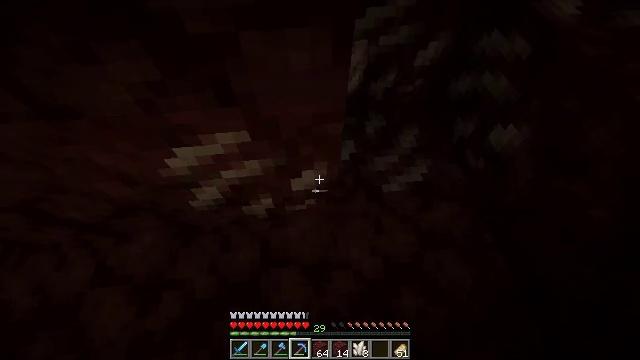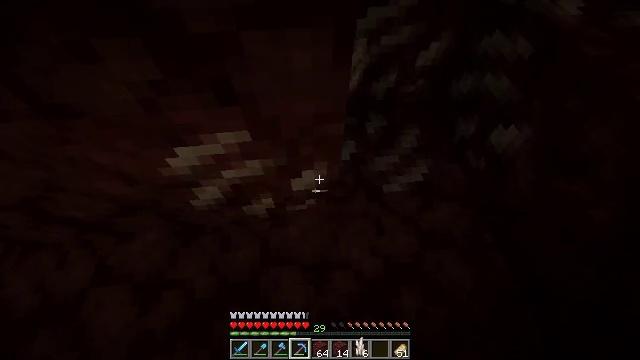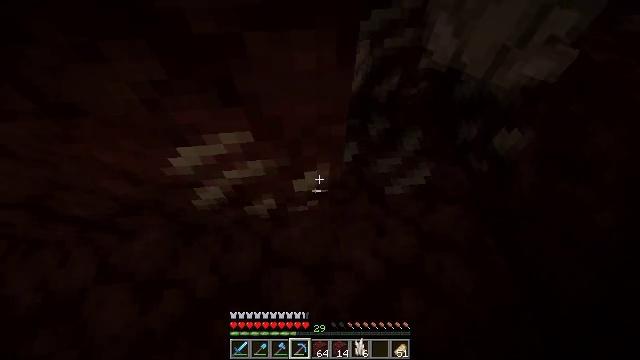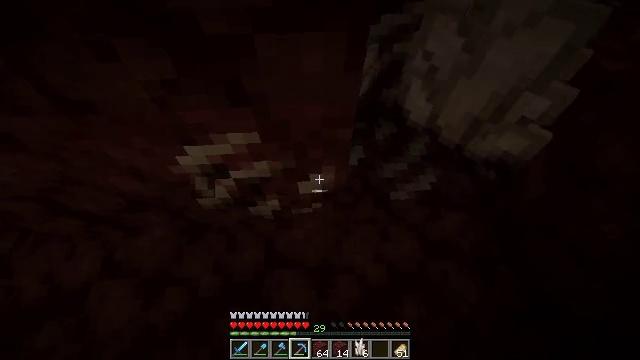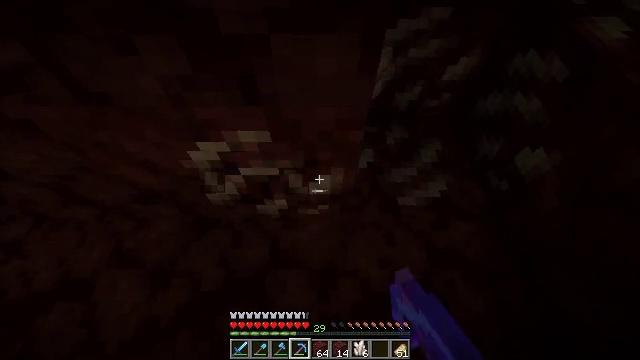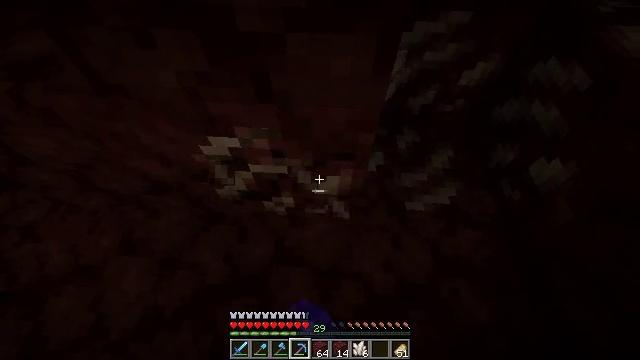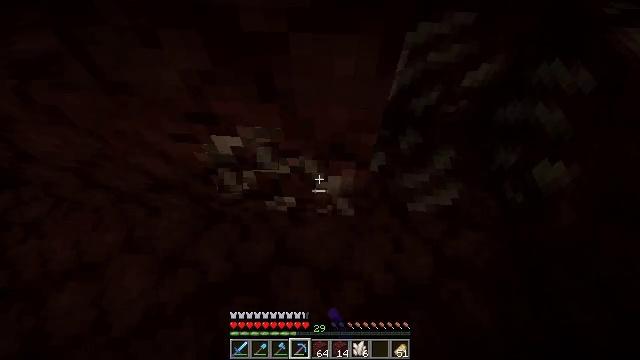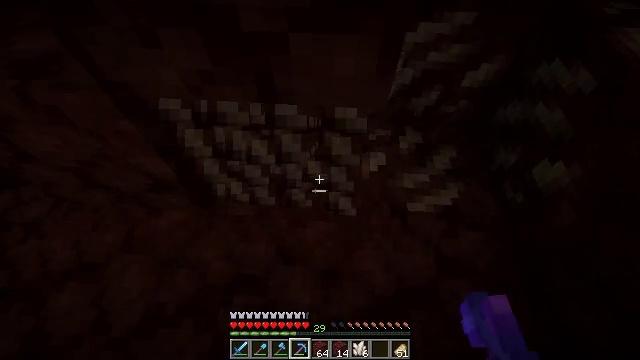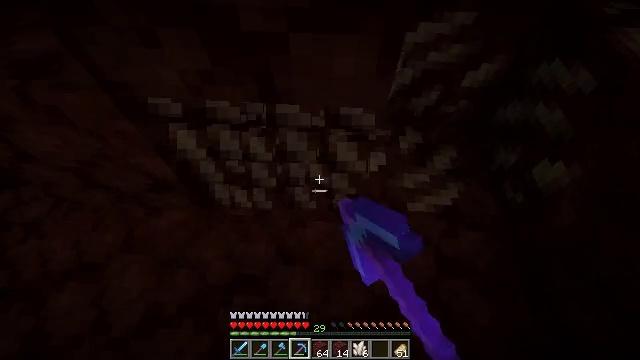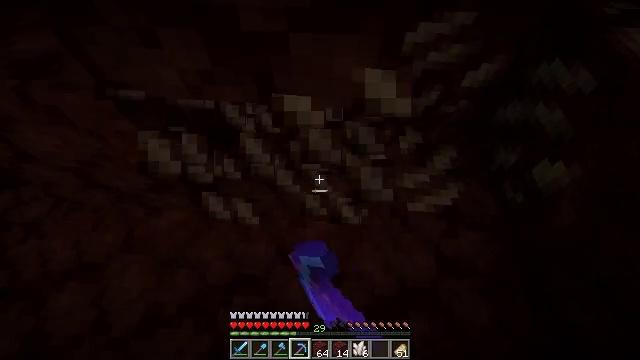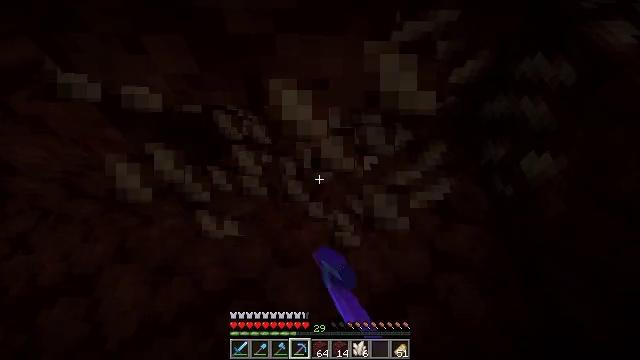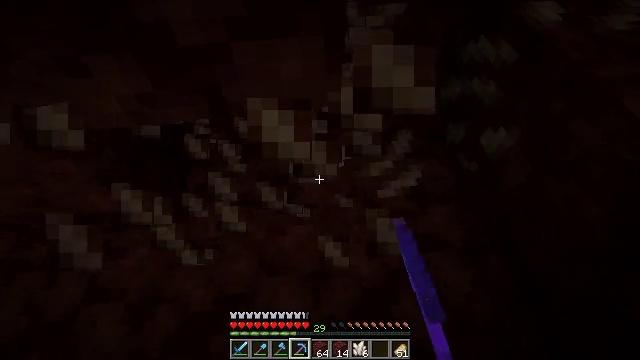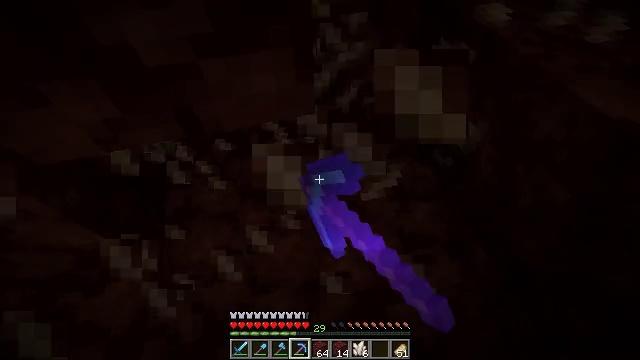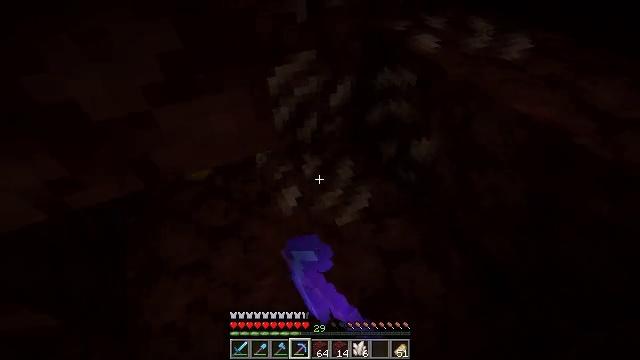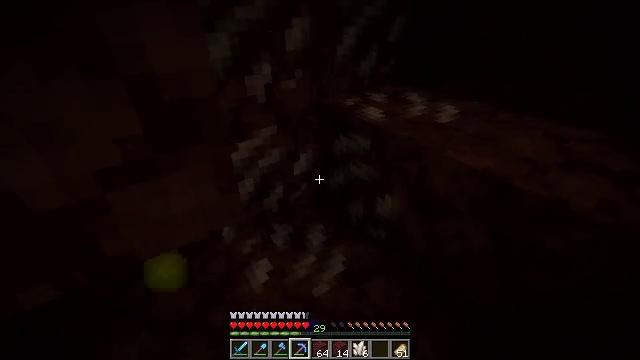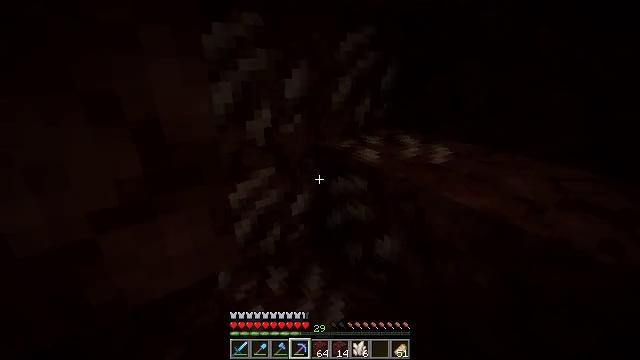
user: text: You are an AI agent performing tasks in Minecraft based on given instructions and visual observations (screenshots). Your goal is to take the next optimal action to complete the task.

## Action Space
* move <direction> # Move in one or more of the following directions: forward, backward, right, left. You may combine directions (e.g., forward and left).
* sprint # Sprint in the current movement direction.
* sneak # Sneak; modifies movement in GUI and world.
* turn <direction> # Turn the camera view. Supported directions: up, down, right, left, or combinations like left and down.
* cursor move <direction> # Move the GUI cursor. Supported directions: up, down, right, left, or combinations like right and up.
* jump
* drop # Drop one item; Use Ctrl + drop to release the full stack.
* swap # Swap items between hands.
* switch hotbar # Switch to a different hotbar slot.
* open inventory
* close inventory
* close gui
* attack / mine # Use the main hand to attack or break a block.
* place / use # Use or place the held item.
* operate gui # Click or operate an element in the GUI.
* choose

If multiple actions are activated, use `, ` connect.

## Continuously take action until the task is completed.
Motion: motion action
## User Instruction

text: Dig up the nether quartz ore.
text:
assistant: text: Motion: no_op
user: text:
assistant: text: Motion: no_op
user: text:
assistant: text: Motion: turn left, attack / mine
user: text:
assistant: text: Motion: turn left, attack / mine
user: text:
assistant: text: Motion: turn left, attack / mine
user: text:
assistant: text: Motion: attack / mine
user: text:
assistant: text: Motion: attack / mine
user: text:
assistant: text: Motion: attack / mine
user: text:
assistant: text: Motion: attack / mine
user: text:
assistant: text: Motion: turn right, attack / mine
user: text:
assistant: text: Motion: turn right, attack / mine
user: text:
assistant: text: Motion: turn right and up
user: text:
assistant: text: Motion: turn right and up
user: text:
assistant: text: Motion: turn right and up
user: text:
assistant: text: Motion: turn up
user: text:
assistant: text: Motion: turn left and up
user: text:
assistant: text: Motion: turn left and up
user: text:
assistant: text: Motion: turn left
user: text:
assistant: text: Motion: attack / mine
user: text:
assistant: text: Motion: attack / mine
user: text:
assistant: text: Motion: attack / mine
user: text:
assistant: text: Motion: attack / mine
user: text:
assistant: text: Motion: attack / mine
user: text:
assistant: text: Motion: attack / mine
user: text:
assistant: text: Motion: attack / mine
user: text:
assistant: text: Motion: turn down, attack / mine
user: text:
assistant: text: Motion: turn down, attack / mine
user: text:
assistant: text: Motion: turn down, attack / mine
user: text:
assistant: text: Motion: turn down, attack / mine
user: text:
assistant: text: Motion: attack / mine